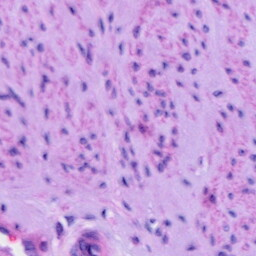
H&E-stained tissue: Cervix